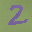
Label: 2